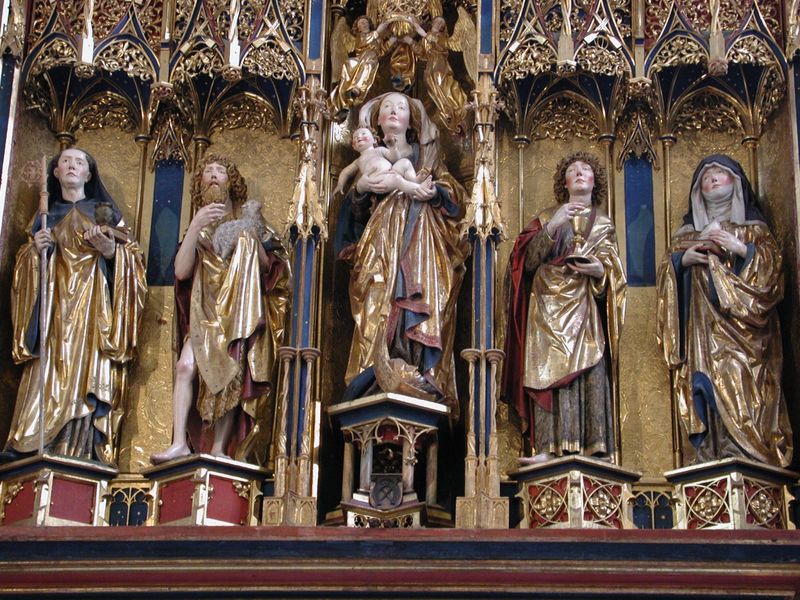
Titel: Blaubeuren, Hochaltar der ehemaligen Abteikirche St. Johannes der Täufer
Künstler: Gregor Erhart
Standort: Blaubeuren, Klosterkirche (EU - D - BW); Herstellungsort: Ulm (EU - D - BW)
Schlagwörter: blau, mann, umhang, frauen, rot, taube, kirche, gold, kelch, kind, gotik, bein, stab, baby, figuren, lamm, schaf, buch, glaube, nonne, christus, jesus, heilige, maria, schrein, aby